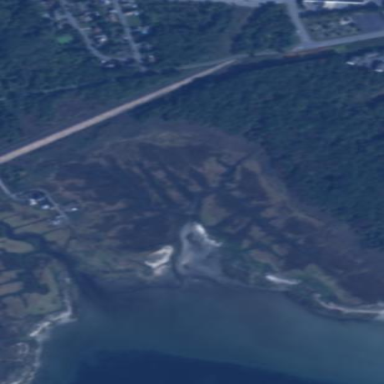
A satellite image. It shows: Saltmarsh wetland area.